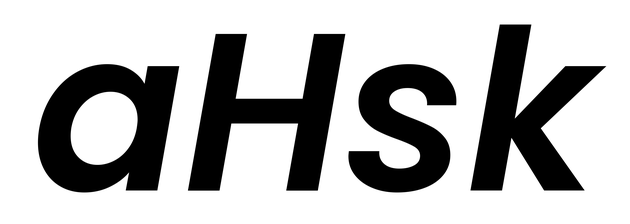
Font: Poppins-SemiBoldItalic